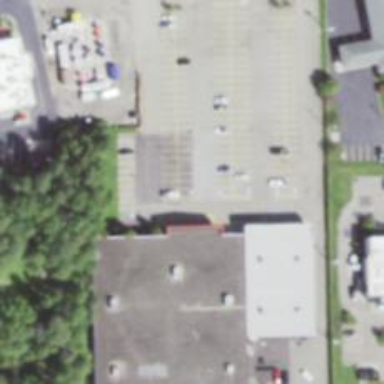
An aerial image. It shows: Parking space is available.